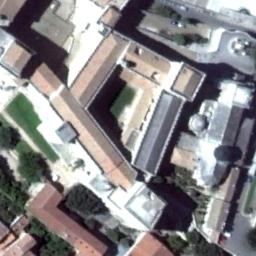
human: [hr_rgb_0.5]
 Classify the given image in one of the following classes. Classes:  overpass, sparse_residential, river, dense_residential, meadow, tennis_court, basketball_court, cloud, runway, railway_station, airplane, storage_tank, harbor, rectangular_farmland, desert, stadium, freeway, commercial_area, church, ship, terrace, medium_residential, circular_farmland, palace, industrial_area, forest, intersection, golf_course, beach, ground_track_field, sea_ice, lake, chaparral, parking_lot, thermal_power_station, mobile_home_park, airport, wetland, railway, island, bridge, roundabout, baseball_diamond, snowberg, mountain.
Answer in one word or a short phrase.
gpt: palace